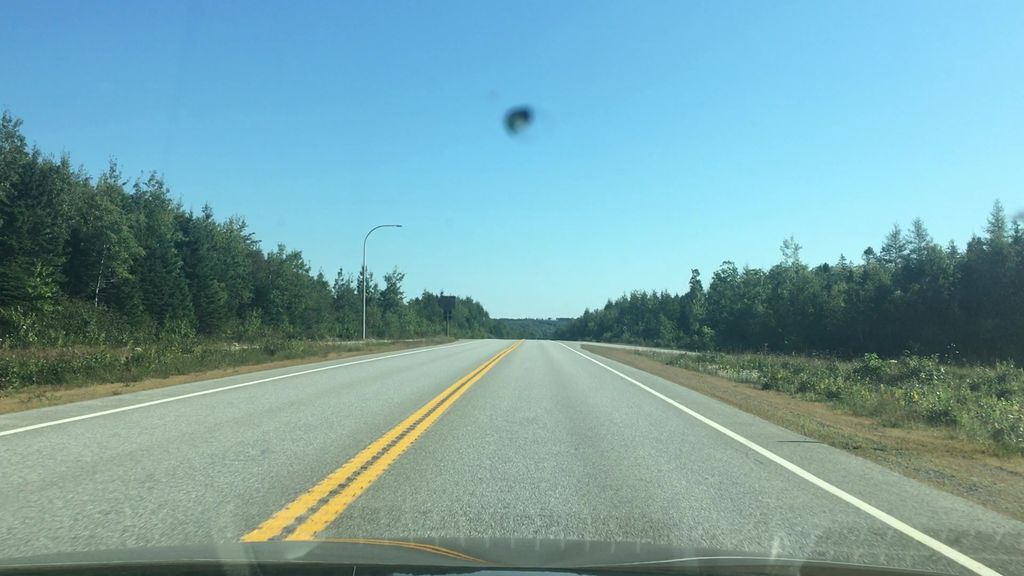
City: halifax